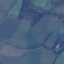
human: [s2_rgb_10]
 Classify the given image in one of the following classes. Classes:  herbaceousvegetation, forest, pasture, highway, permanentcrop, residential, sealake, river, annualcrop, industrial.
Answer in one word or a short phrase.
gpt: Pasture